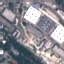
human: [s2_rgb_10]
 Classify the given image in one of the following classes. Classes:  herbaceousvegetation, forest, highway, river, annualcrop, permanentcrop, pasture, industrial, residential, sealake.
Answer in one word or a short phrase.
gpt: Industrial